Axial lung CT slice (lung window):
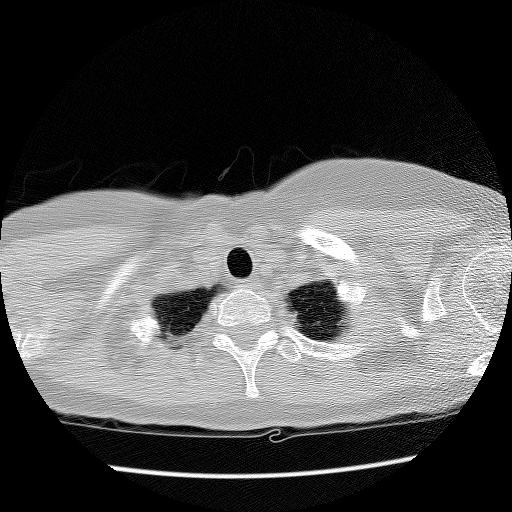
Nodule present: no